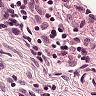
Metastatic tissue present: no